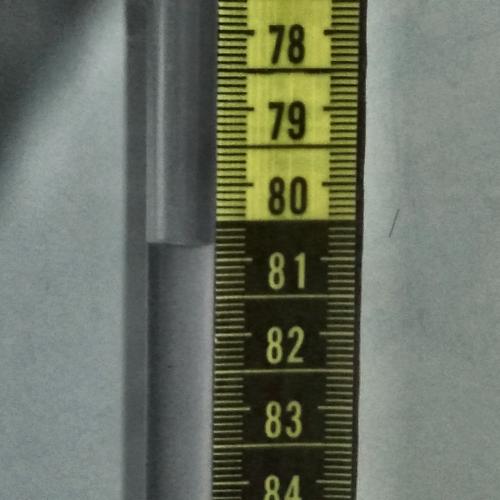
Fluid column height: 80.8 cm